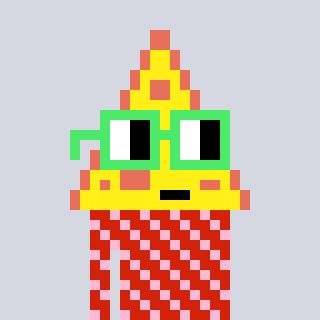
a pixel art character with square light green glasses, a pizza-shaped head and a red-colored body on a cool background